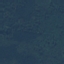
Land use / land cover: Forest